Interaction volume radius: 10 \u00c5
Interaction volume height: 25 \u00c5
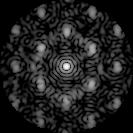
Disorder parameter: 0.5629